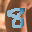
Label: 8